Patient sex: M
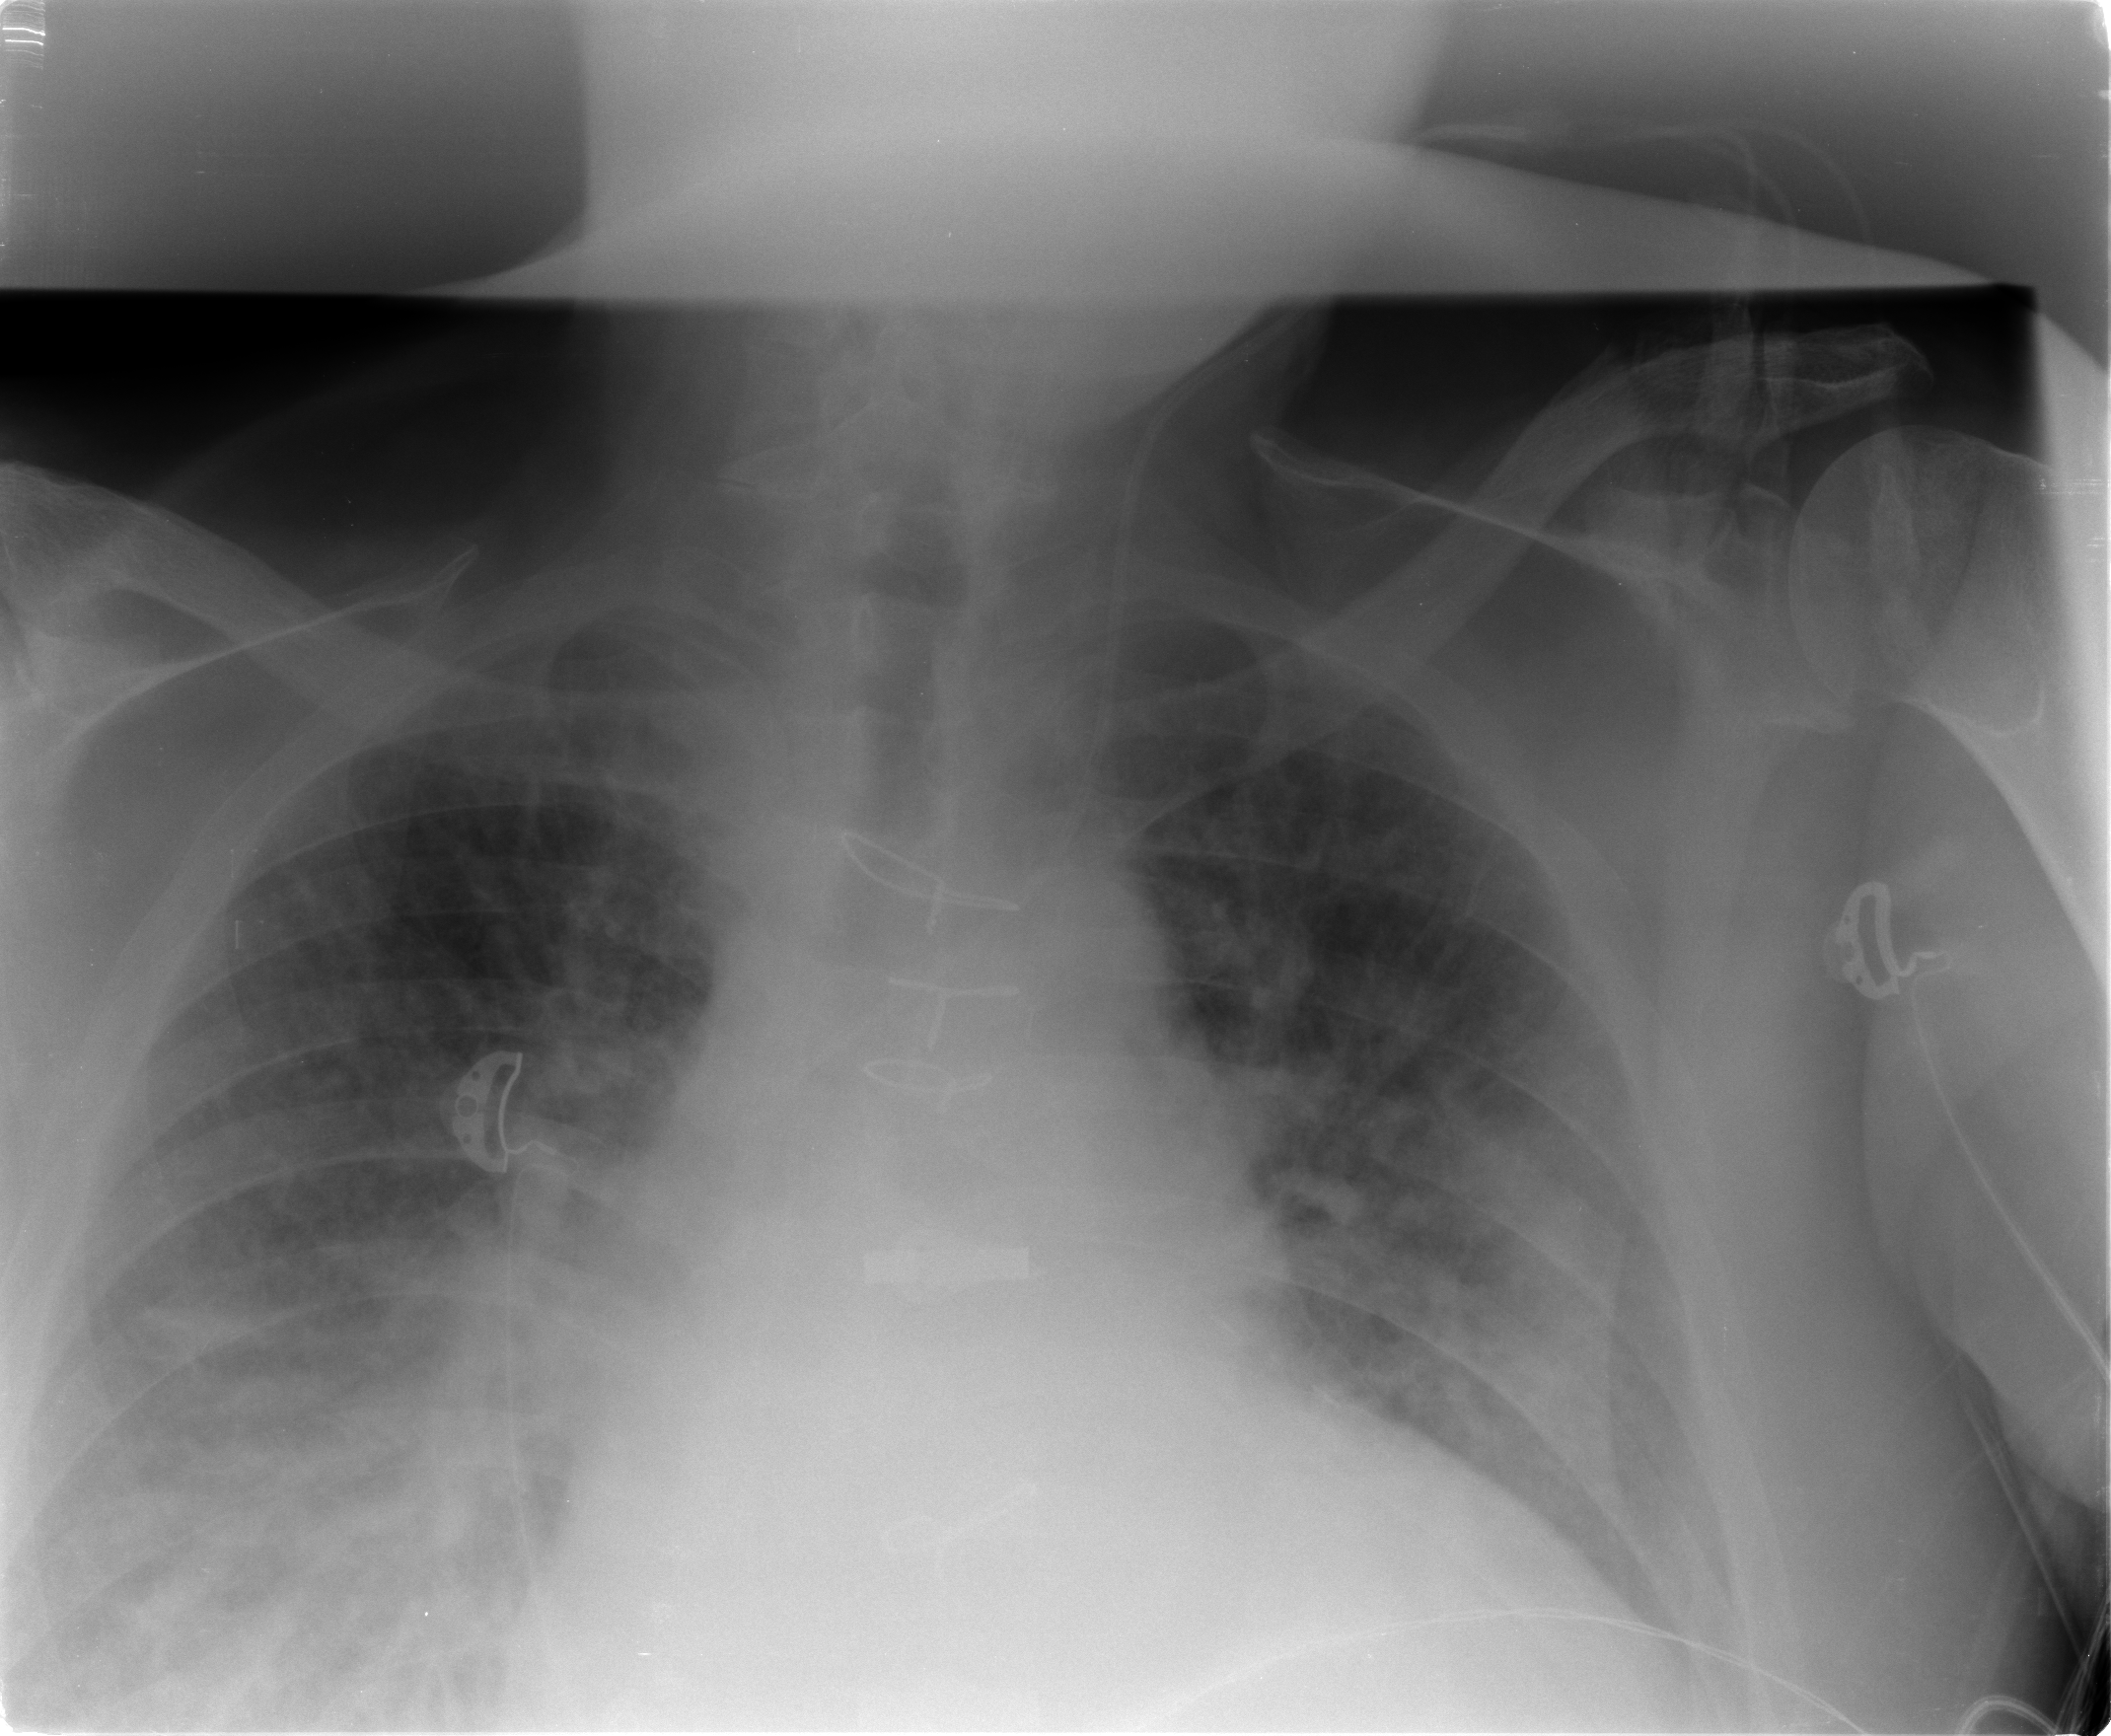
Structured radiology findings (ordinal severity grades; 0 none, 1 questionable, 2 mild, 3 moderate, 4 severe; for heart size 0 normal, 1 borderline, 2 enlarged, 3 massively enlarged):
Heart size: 3
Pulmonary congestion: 3
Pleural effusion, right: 2
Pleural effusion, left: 2
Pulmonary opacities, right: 2
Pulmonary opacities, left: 2
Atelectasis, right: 2
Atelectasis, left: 2